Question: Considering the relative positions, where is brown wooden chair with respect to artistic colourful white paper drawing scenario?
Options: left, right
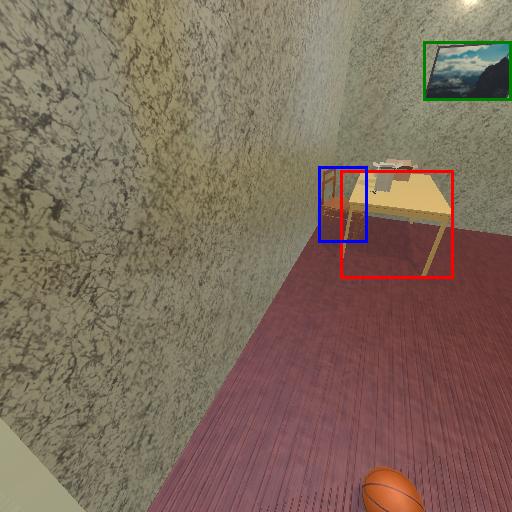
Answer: left